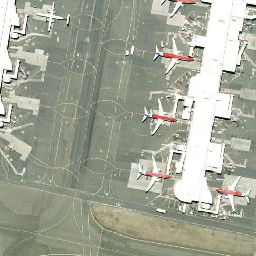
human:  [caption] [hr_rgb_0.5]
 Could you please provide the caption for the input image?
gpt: Four red-fuselage aircraft were parked on both sides of a white building with an airstrip in the middle.

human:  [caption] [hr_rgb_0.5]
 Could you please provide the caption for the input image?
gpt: Four planes with red fuselages were parked on both sides of the white building, with an airstrip in the middle.

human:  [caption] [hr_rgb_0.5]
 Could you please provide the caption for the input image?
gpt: Four planes with red fuselages were parked on both sides of the white building, with the airport in the middle.

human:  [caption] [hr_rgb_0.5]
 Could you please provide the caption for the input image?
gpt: Four planes with red fuselages were parked on both sides of a white building with a runway in the middle.

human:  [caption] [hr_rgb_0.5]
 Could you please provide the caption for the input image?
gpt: Four red-fuselage planes were parked on both sides of the white building with an airstrip in the middle.